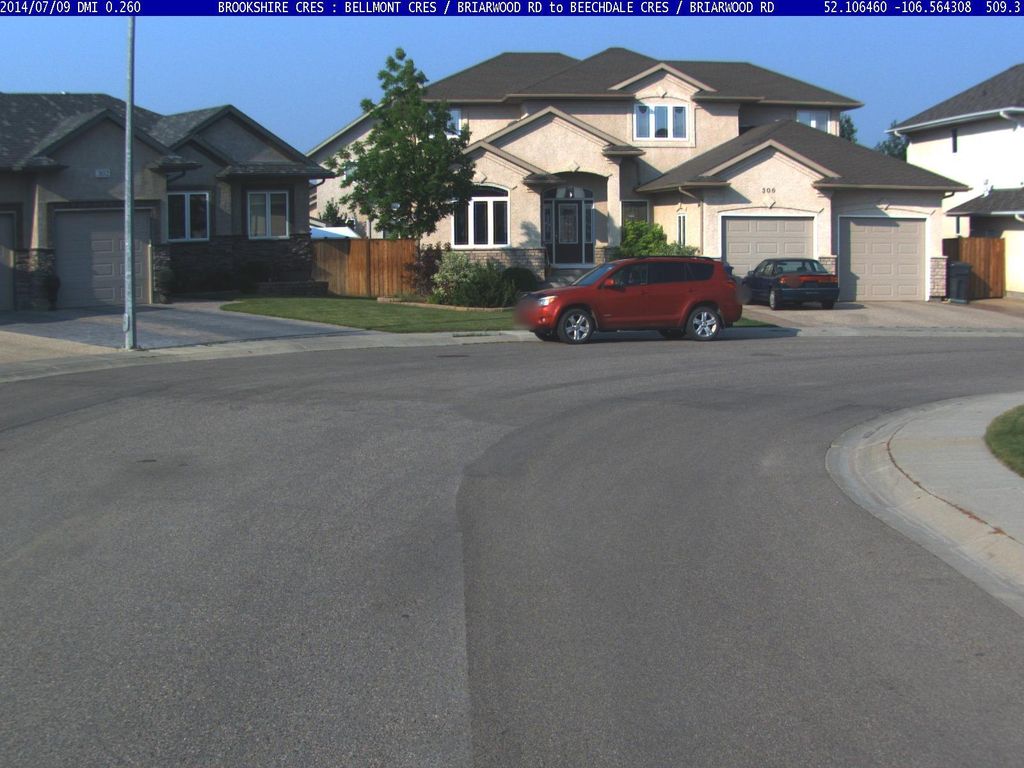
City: saskatoon